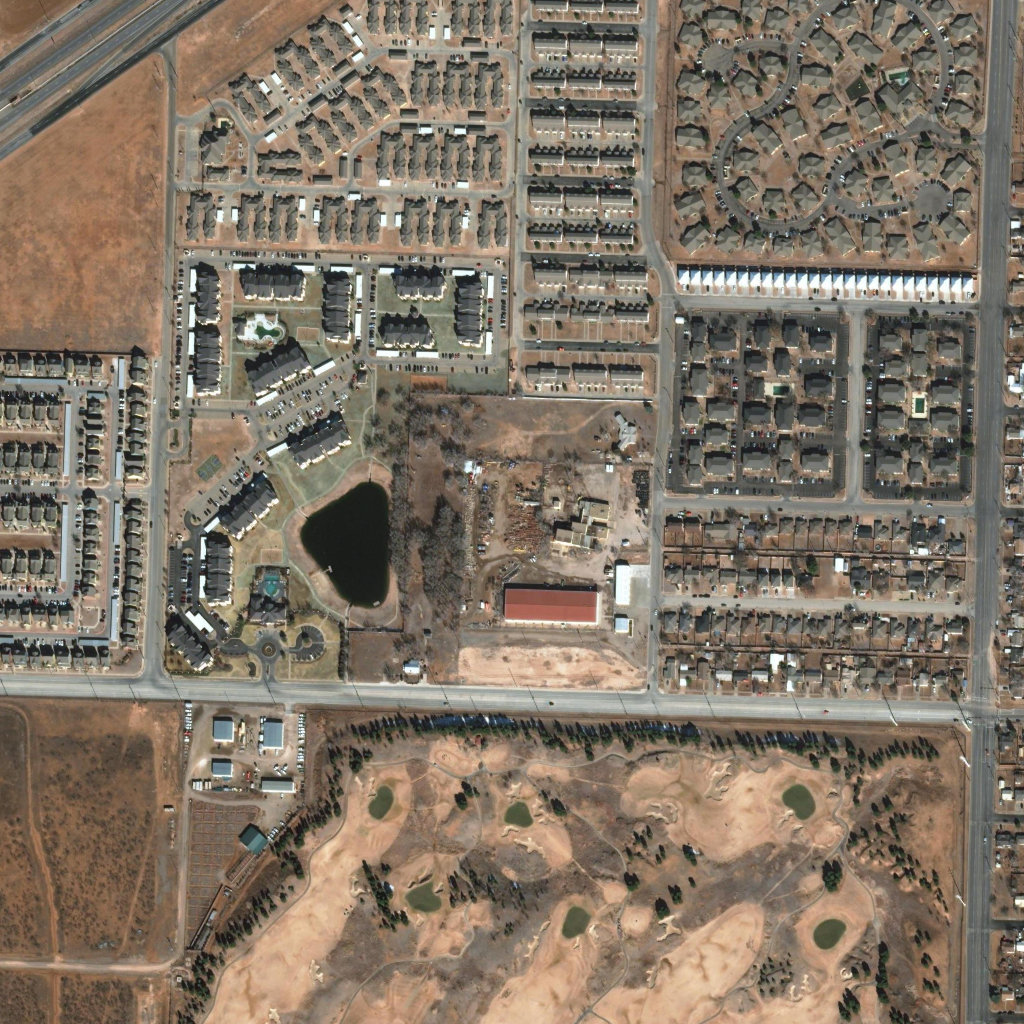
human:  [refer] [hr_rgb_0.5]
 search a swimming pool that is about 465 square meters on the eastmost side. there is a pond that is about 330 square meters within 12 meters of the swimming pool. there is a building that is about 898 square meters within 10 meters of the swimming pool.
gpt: <box>[[85, 6, 88, 8, 0]]</box>

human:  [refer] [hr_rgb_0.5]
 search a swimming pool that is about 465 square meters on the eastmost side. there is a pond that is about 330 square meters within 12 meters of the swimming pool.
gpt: <box>[[85, 6, 88, 8, 0]]</box>

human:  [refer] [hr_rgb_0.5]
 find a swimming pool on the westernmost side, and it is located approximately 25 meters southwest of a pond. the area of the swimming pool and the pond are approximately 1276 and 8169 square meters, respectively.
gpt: <box>[[24, 55, 28, 59, 0]]</box>